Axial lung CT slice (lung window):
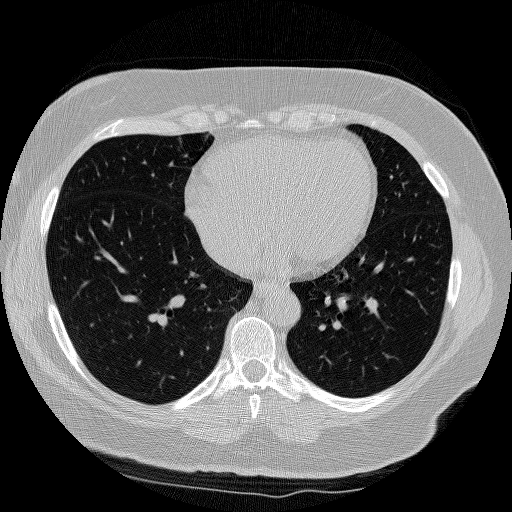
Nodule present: no